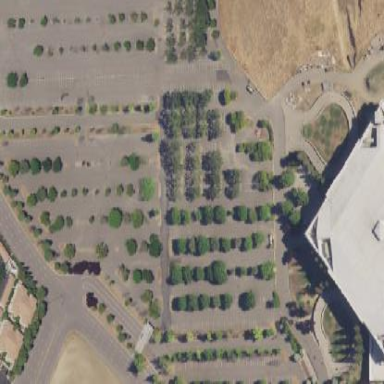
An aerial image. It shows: Parking area with surface.